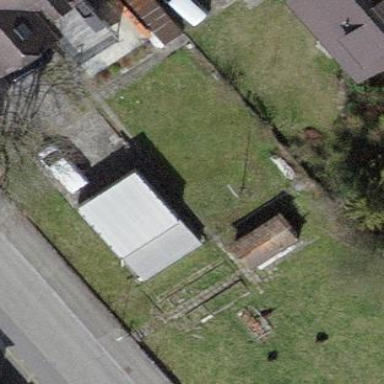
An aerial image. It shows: Garage.